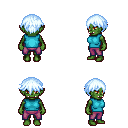
a pixel art fantasy rpg character, female body template, orc, green skin, teal sleeveless shirt, magenta pants, white cyan short bangs hairstyle, four views (front, back, left, right), 2x2 character sprite sheet, small pixel art, hard edges, no anti-aliasing